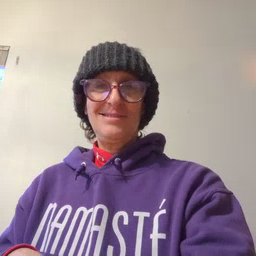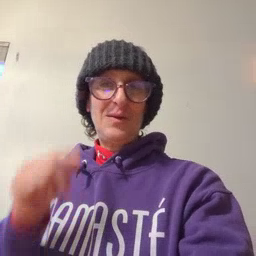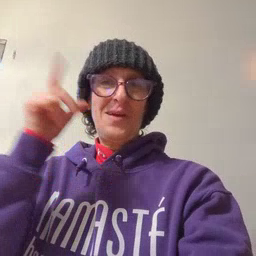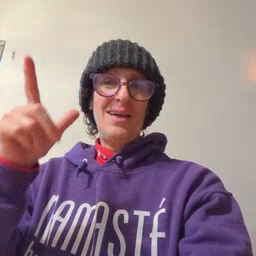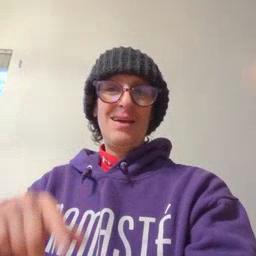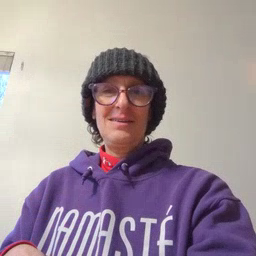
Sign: wake